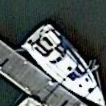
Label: Civil_yacht